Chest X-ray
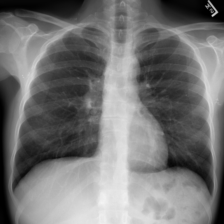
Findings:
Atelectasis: negative
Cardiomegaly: negative
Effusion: negative
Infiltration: negative
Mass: negative
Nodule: negative
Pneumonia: negative
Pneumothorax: negative
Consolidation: negative
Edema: negative
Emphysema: negative
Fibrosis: negative
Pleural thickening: negative
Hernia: negative